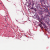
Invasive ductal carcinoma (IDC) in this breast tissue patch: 1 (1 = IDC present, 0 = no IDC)